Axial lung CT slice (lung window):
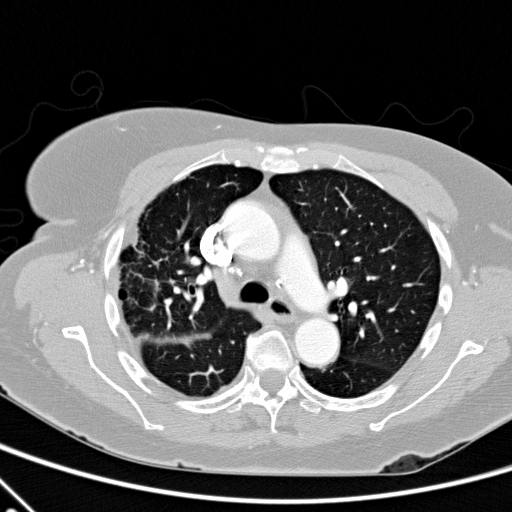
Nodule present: no